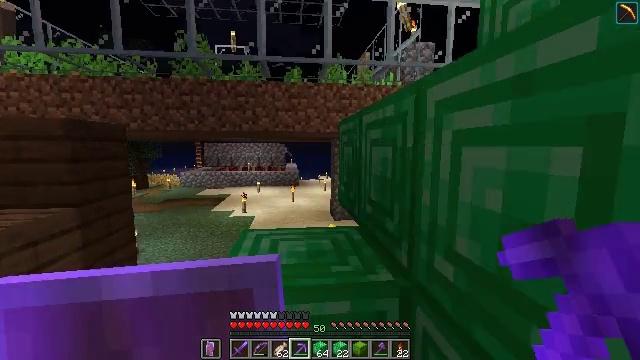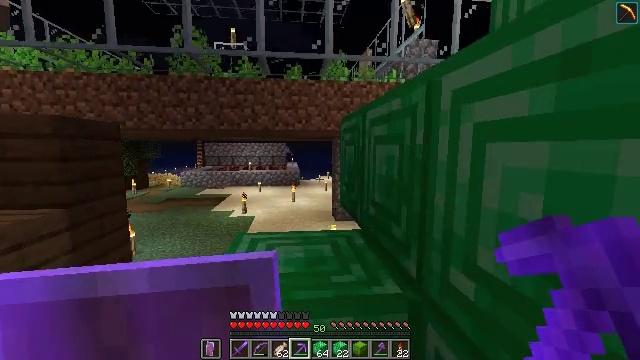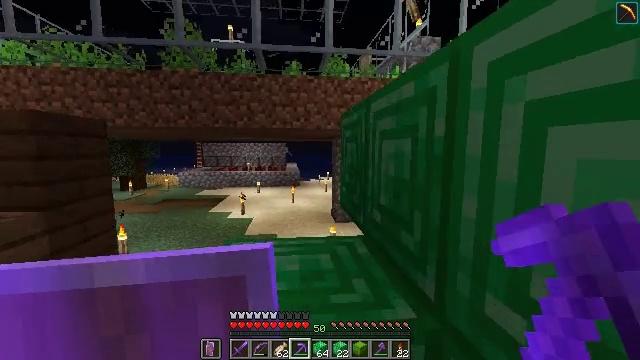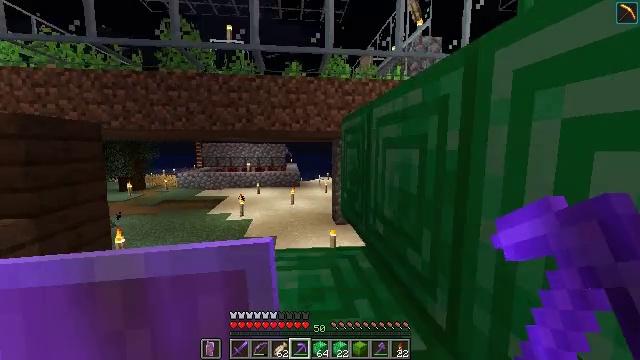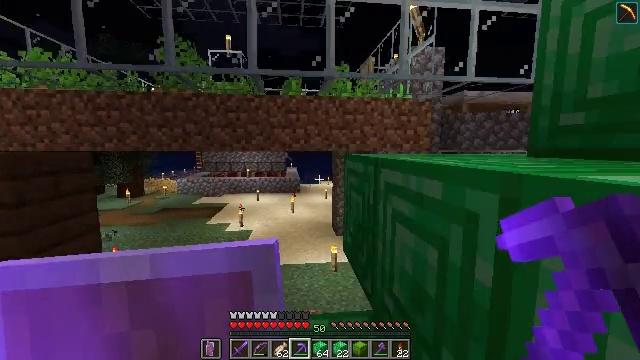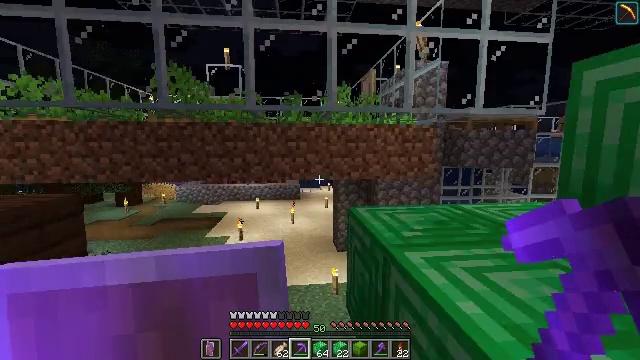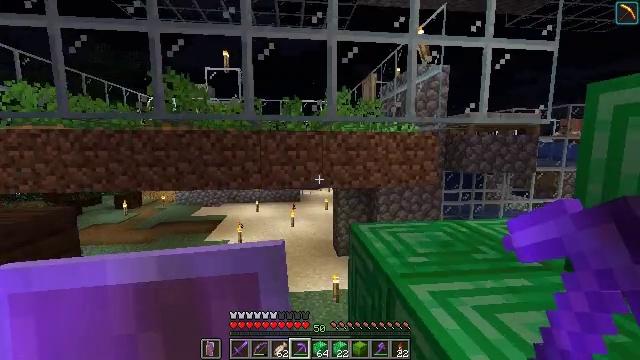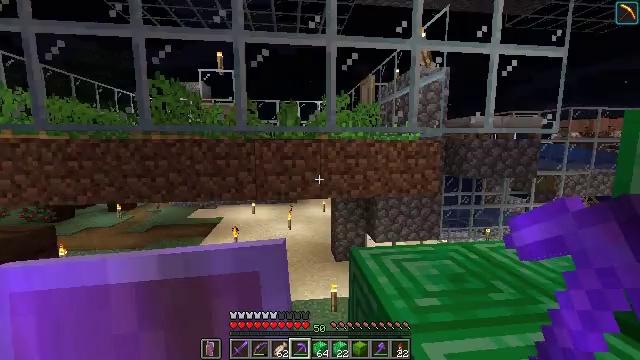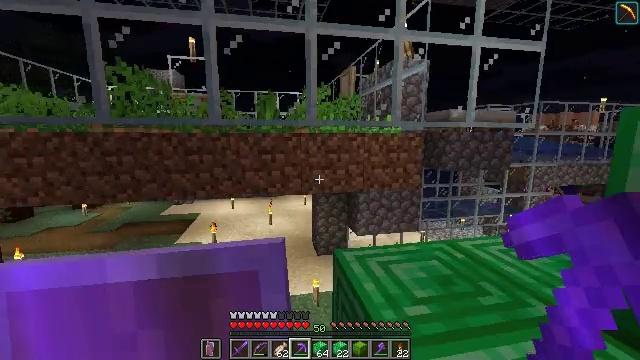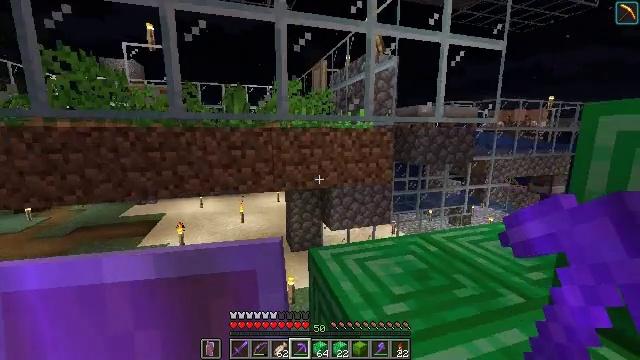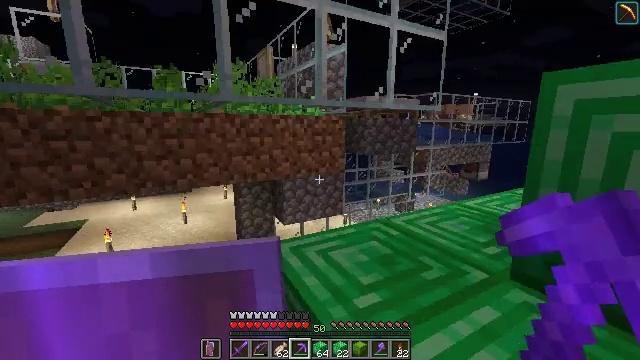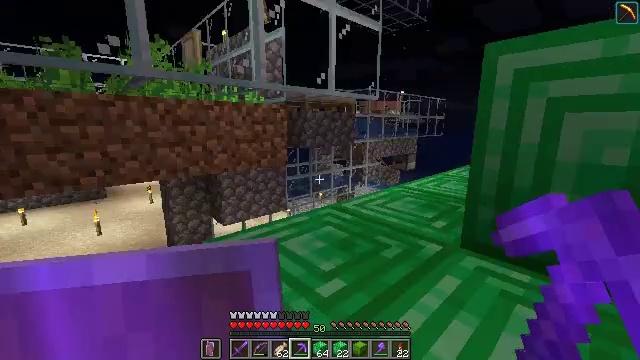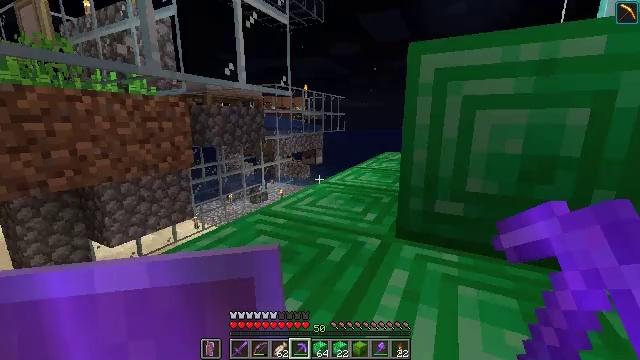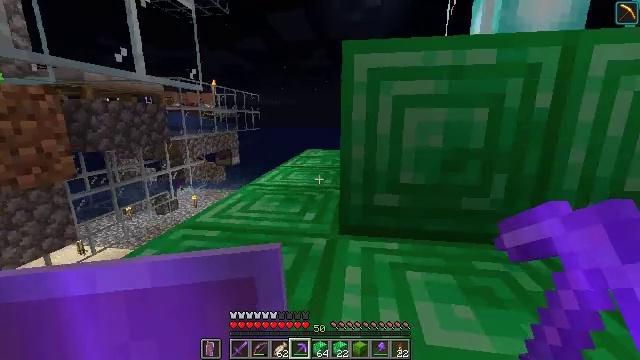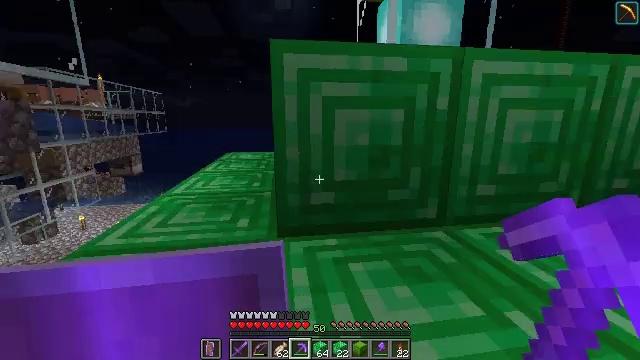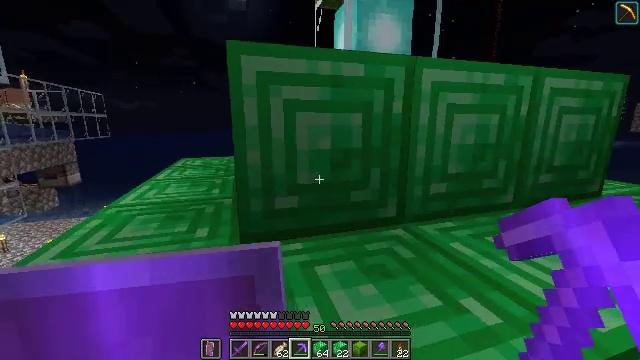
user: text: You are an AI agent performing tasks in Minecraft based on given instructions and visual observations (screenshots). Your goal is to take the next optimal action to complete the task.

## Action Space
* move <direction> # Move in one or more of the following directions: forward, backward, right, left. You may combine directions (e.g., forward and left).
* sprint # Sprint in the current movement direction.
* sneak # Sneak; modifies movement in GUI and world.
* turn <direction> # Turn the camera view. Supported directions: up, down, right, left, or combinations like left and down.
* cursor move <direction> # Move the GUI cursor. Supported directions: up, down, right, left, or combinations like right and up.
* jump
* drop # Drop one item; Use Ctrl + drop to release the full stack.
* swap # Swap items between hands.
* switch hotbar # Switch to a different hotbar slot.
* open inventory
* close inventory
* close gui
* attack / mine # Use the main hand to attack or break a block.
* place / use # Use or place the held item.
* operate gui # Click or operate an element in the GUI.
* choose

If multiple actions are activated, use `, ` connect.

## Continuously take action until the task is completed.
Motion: motion action
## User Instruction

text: Harvest the emerald block.
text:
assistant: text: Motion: move forward
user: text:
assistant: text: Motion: move forward
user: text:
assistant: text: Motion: move forward, jump
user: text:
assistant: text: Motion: move forward, jump
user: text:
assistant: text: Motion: move forward, jump
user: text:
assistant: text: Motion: move forward, jump
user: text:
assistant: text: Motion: move forward
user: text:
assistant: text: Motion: move forward, turn right and down
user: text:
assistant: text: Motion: move forward, turn right and down
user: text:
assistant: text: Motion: move forward, turn right and down
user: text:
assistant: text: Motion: turn right
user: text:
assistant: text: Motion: turn right
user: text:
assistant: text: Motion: turn right
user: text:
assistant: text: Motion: turn right
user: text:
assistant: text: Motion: turn right
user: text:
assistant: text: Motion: no_op
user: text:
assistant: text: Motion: no_op
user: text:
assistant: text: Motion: move forward, jump
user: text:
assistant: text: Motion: move forward, turn left, jump
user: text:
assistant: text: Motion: move forward, turn left, jump
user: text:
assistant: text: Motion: move forward, jump
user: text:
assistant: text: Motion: move forward
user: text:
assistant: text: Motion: move forward
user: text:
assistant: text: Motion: move forward
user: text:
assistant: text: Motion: move forward
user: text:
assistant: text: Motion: no_op
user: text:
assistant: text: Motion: no_op
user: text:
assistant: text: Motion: turn right
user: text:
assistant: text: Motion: move forward, turn right
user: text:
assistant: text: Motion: move forward, jump